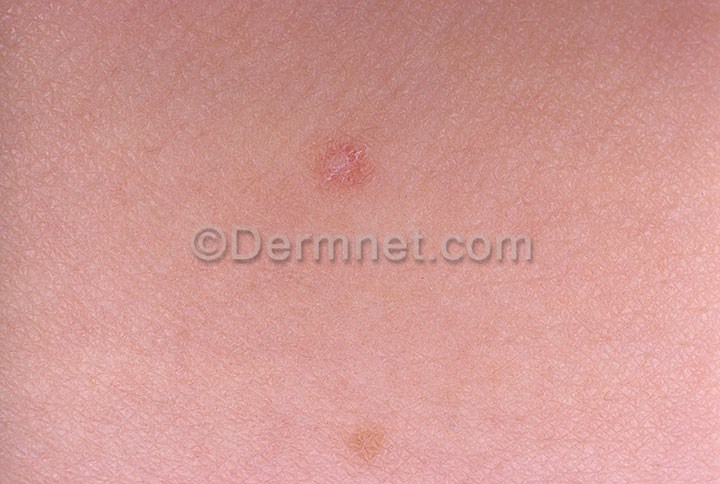
Disease: Systemic Disease